Current action and preconditions to check: trajectory_clear

Your task: For each precondition in the list above, predict whether it will hold at this action.

Consider the current scene as observed from the mobile robot's camera, and analyze the predicted future states of all dynamic agents (e.g., people, animals, vehicles, or any moving entities) within the NEXT SECOND.

IMPORTANT: Only answer "very likely" if you are absolutely certain—based on strong, clear evidence—that a dynamic agent will violate the precondition in the predicted future state. Do NOT answer "very likely" for unlikely, ambiguous, or low-probability risks.

Ask yourself for each precondition: Is there a high probability, with clear and convincing evidence, that the predicted future states of any dynamic agent will interfere with the predicted future state of the currently executing action within the NEXT SECOND, causing that precondition to fail?

Assess the risk level based on these predictions. Use "likely" or "very likely" if motions create a clear risk of interference.

Use "neutral" or "improbable" if agents are nearby but their predicted paths are clearly diverging or non-conflicting.

Failure Risk Categories: "very improbable", "improbable", "neutral", "likely", "very likely"

Answer Format: Output ONLY the probability_of_failure value from these categories: "very improbable", "improbable", "neutral", "likely", "very likely"

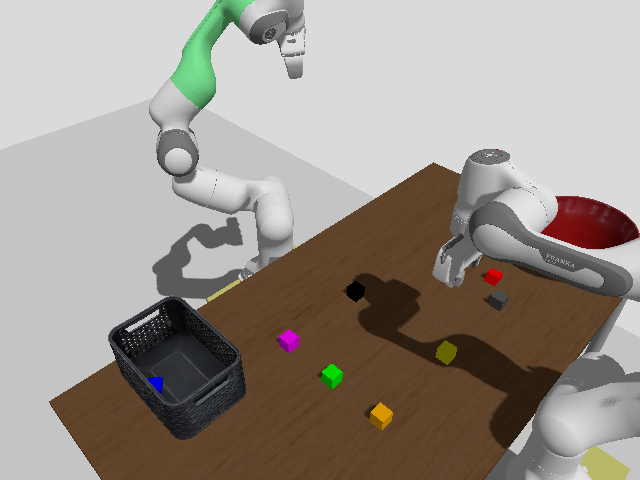

Answer: very improbable